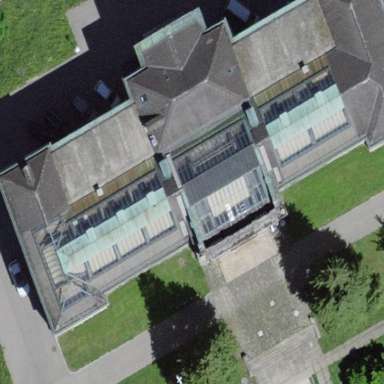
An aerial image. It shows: Museum building.